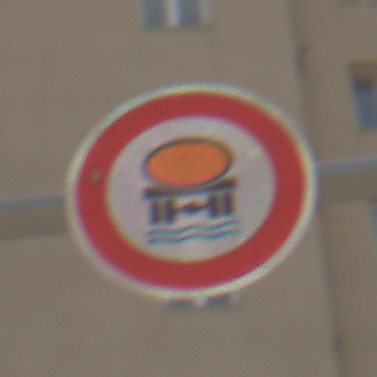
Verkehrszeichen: VerbotFahrzeugeWassergefaehrdenderLadung
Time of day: MorningAfternoon
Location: Outdoor (Urban)
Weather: PartlyCloudy
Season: NotSpecified
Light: Natural